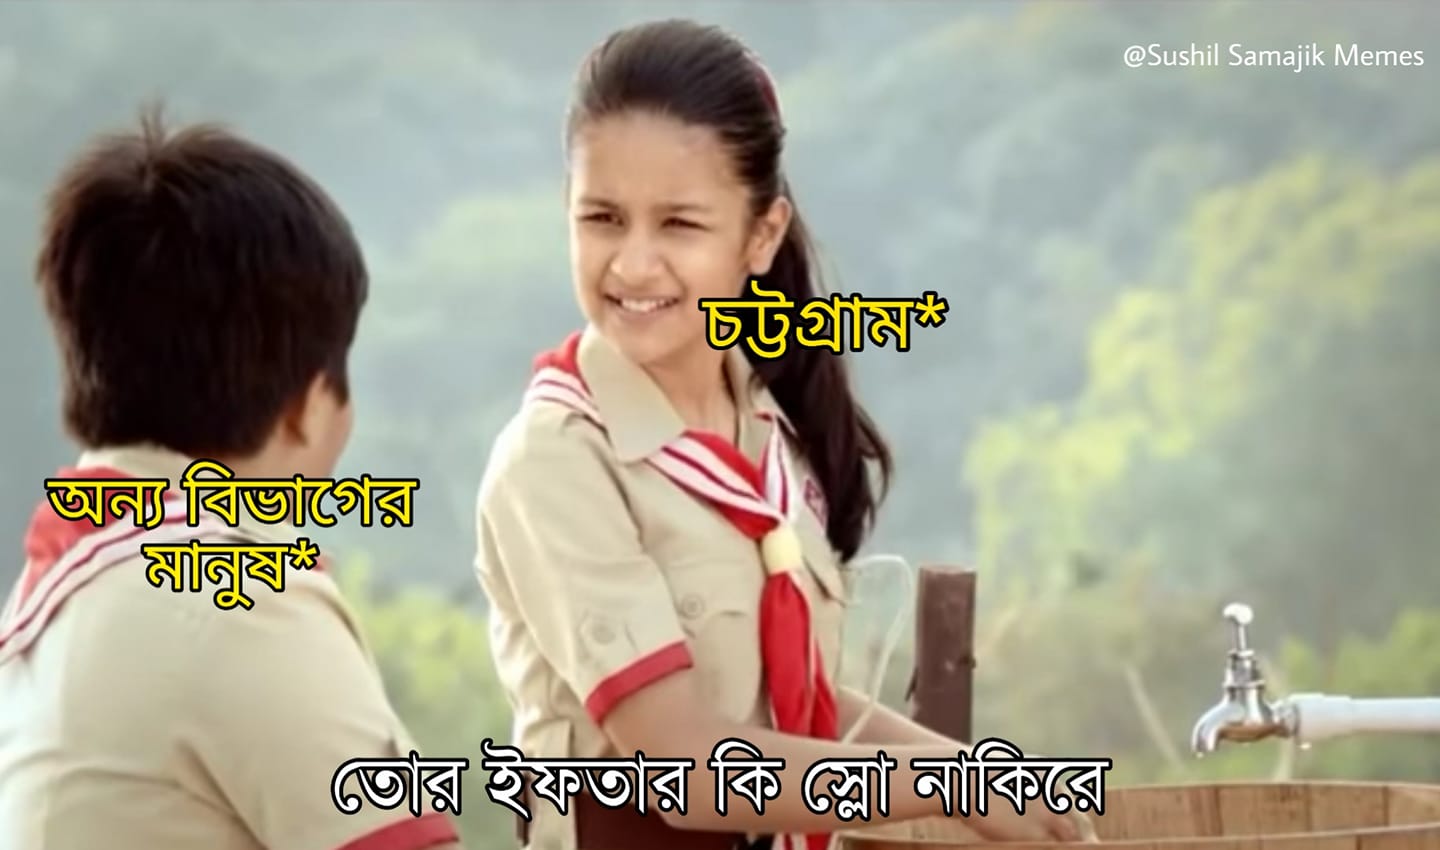
Caption:  অন্য বিভাগের মানুষ*    চট্রগ্রাম*    তোর ইফতার কি স্লো নাকিরে
Label: non-hate